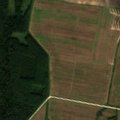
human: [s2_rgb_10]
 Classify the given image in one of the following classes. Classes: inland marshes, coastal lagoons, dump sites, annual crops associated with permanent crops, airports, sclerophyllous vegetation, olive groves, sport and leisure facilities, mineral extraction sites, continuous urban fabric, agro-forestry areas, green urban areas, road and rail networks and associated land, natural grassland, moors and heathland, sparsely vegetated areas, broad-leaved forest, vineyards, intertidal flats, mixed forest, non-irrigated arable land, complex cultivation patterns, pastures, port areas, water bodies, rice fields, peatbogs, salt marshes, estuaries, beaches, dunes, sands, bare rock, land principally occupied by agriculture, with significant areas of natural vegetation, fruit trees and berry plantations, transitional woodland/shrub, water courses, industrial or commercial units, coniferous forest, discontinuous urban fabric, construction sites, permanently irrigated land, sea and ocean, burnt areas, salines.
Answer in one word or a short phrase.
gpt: non-irrigated arable land, broad-leaved forest